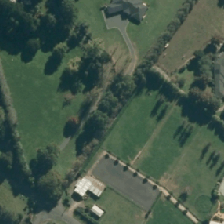
Land cover: shortrotation_cropland